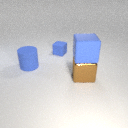
large blue rubber cube above large brown metal cube